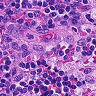
Metastatic tissue present: no